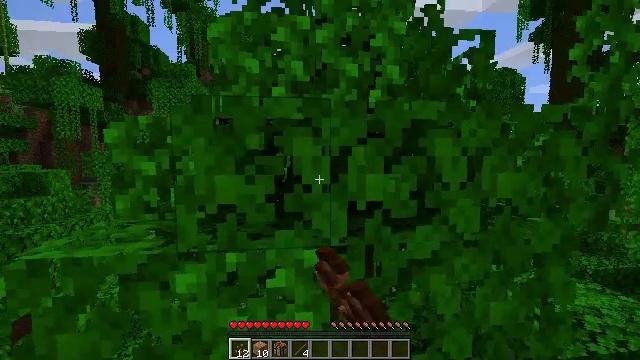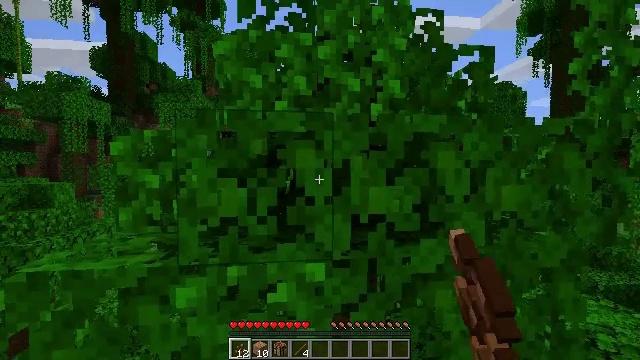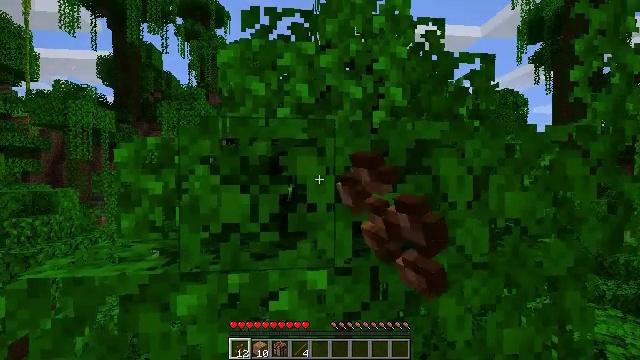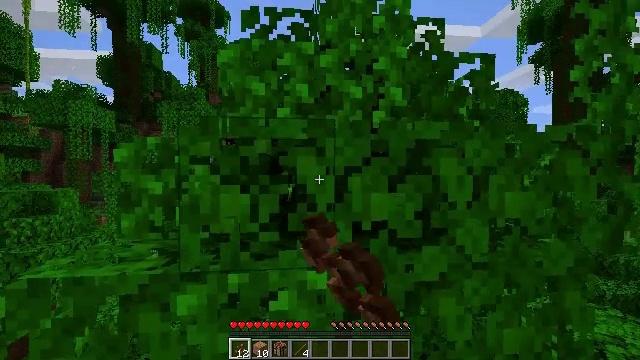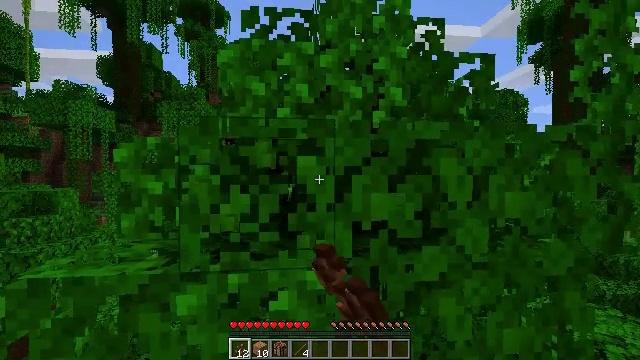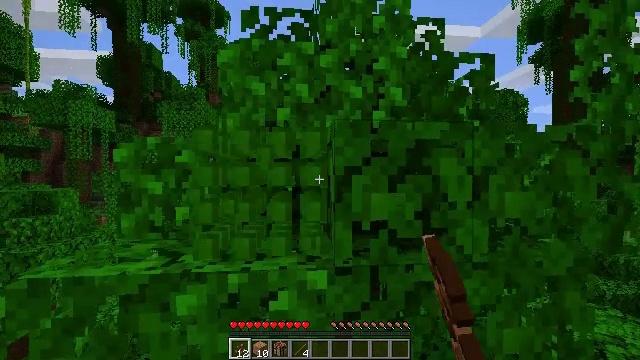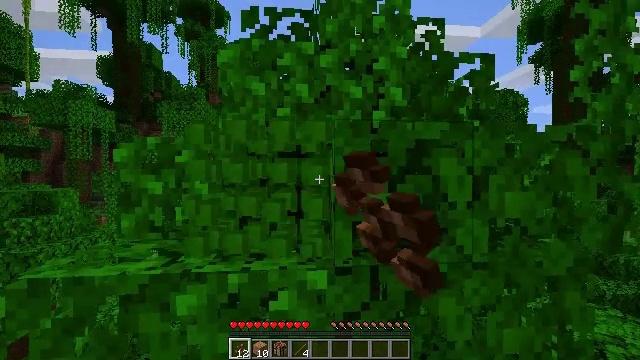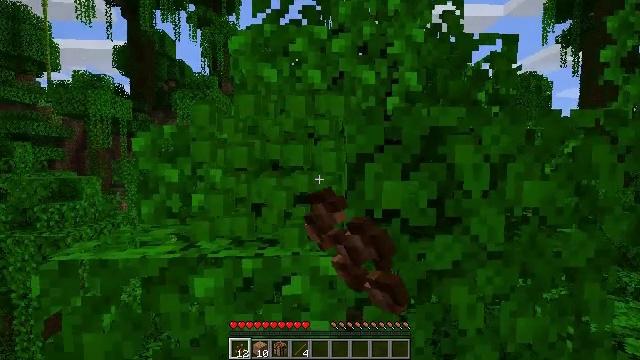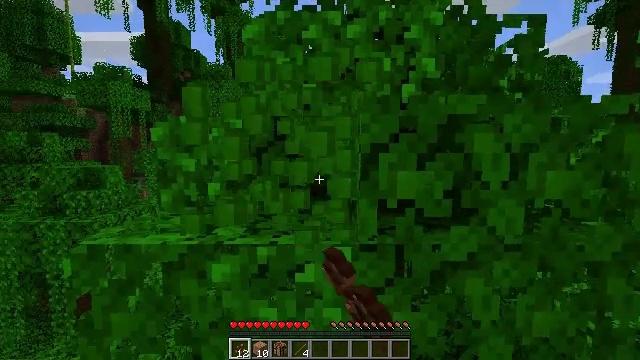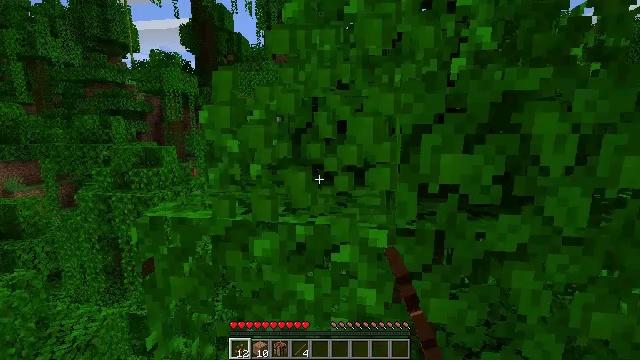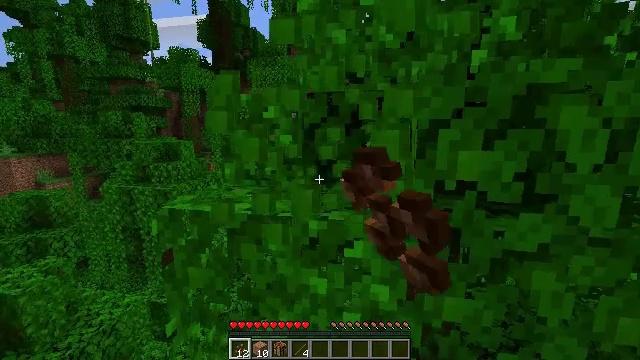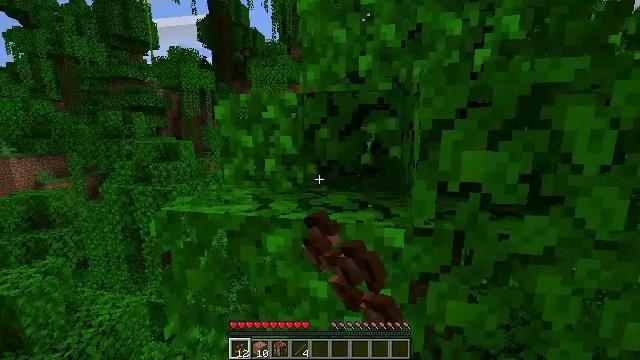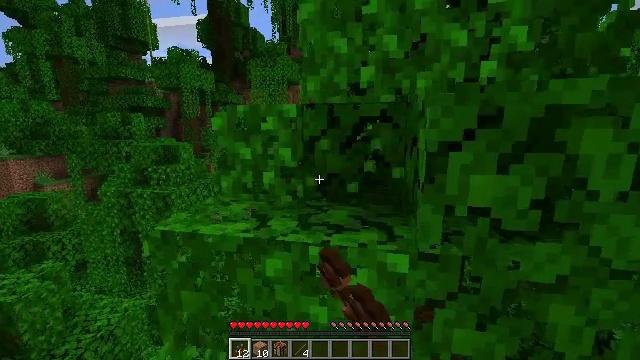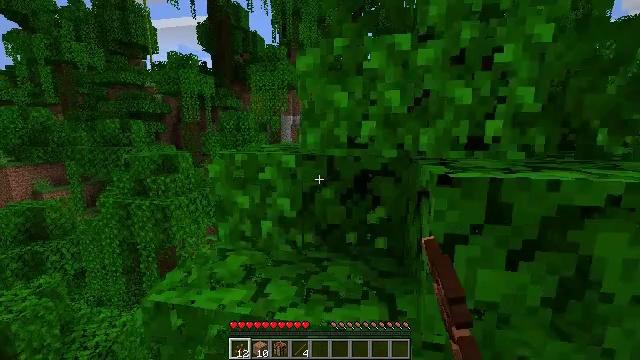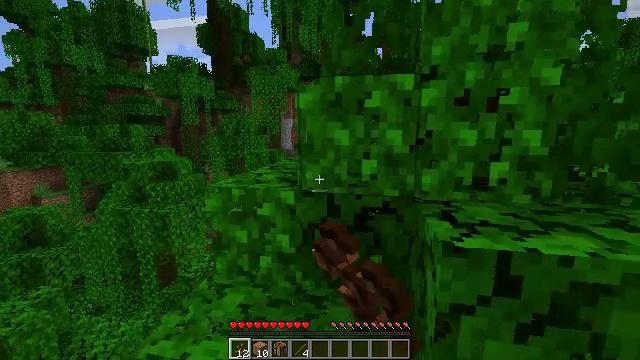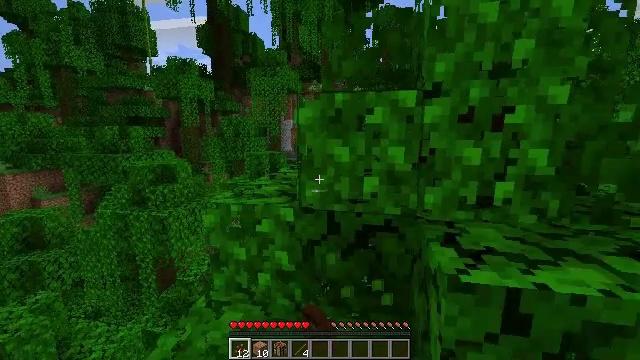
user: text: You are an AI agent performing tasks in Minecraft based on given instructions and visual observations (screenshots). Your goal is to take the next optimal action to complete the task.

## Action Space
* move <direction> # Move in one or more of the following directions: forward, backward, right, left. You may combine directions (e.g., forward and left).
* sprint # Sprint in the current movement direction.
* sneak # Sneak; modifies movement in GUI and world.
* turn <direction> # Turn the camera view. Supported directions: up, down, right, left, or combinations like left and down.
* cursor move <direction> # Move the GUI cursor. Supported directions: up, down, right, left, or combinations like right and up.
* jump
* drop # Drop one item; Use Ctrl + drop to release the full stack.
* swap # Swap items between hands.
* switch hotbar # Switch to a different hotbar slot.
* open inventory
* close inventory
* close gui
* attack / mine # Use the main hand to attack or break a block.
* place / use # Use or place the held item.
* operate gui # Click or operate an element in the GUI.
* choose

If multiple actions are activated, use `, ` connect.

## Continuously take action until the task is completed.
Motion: motion action
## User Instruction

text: Mine the jungle leaves to get saplings or sticks.
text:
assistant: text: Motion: turn up, attack / mine
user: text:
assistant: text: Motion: turn up, attack / mine
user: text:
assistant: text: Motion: attack / mine
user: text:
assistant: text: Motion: attack / mine
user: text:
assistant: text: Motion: attack / mine
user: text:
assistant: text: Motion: attack / mine
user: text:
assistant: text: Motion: turn left and down, attack / mine
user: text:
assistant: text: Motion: turn left and down, attack / mine
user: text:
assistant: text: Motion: turn left and down, attack / mine
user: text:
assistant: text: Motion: turn left and down, attack / mine
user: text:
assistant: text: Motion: move forward, attack / mine
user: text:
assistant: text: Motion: move forward, attack / mine, jump
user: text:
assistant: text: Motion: move forward, attack / mine, jump
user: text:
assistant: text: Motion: move forward, jump
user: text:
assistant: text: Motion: move forward, jump
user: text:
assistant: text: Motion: move forward, jump
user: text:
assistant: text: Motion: move forward, jump
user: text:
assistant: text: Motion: move forward, jump
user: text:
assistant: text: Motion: move forward, jump
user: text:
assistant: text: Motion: move forward, jump
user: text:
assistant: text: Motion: move forward, jump
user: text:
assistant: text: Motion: move forward, jump
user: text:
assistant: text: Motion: move forward, jump
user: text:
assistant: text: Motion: move forward, turn up, jump
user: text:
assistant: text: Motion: move forward, turn up, jump
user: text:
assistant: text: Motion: move forward, jump
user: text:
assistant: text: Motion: move forward, jump
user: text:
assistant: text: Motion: move forward, turn left, jump
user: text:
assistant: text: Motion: move forward, jump
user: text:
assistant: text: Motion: move forward, jump